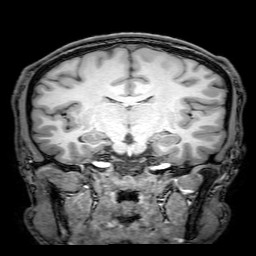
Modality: T1w
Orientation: sagittal